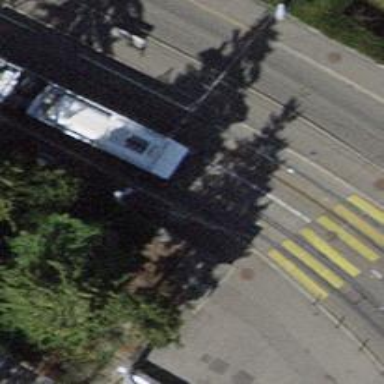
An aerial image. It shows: Tram stop with public transport stop position for trams.